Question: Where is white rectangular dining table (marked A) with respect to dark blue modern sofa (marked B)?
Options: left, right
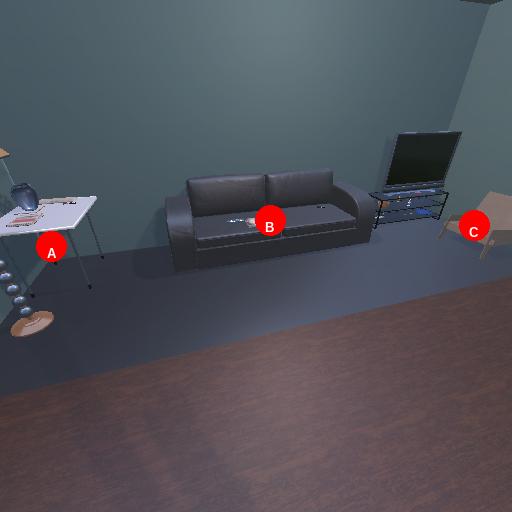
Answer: left